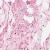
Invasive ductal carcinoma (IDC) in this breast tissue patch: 0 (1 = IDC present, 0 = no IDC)